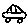
Label: car